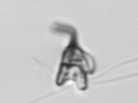
Label: Pyramimonas_longicauda